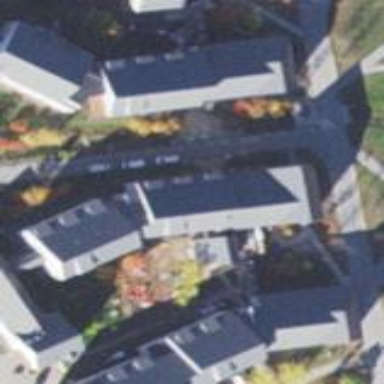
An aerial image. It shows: Dormitory building.